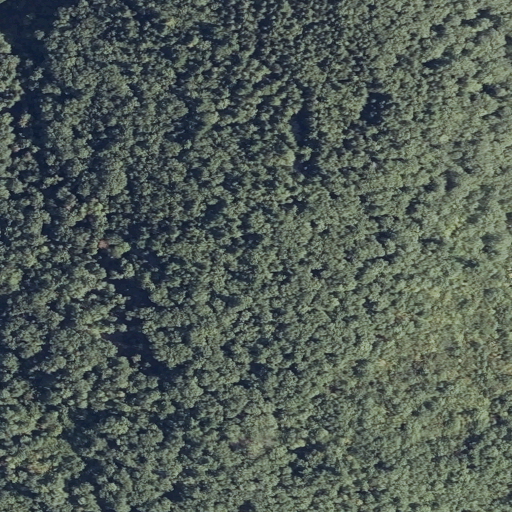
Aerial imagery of mountain in Maine named Fitz Mountain containing deciduous forest, mixed forest, and evergreen forest